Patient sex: F
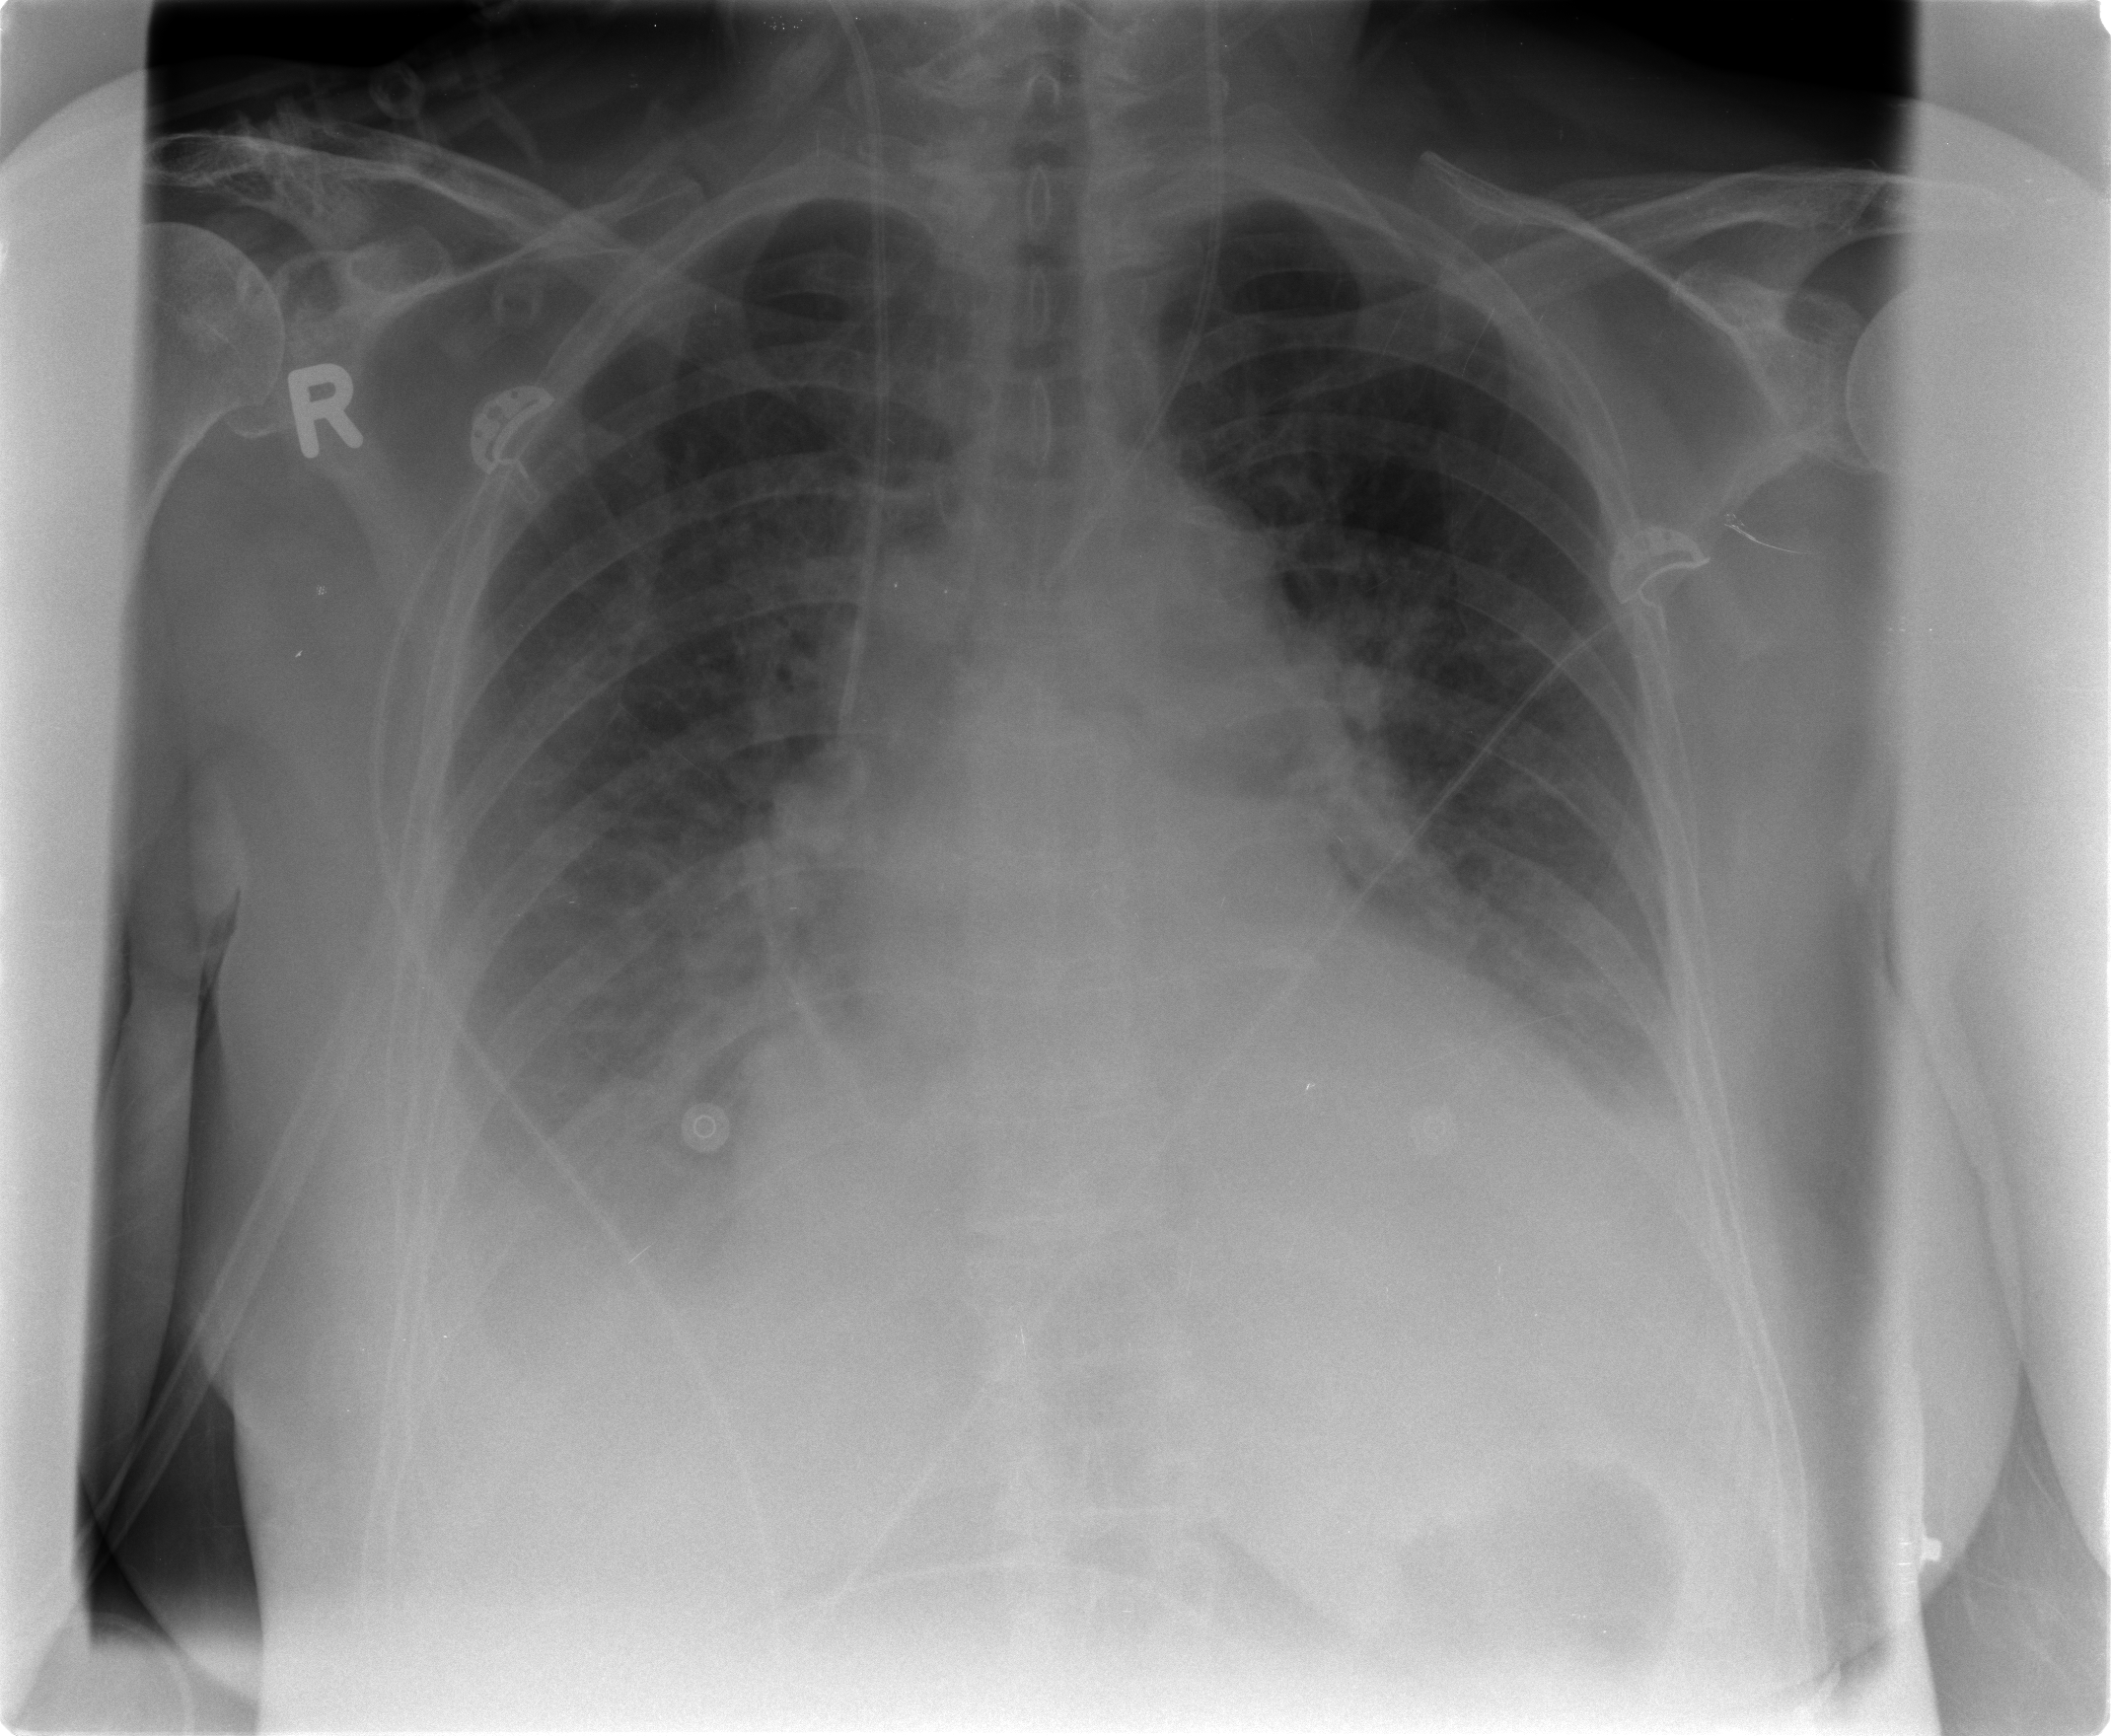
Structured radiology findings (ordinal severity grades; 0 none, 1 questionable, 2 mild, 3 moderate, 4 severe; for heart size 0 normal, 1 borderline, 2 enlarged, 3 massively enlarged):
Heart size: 2
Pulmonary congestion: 1
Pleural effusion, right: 2
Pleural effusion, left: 2
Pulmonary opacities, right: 0
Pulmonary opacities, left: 2
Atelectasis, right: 2
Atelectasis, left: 2